Current action and preconditions to check: trajectory_clear

Your task: For each precondition in the list above, predict whether it will hold at this action.

Consider the current scene as observed from the mobile robot's camera, and analyze the predicted future states of all dynamic agents (e.g., people, animals, vehicles, or any moving entities) within the NEXT SECOND.

IMPORTANT: Only answer "very likely" if you are absolutely certain—based on strong, clear evidence—that a dynamic agent will violate the precondition in the predicted future state. Do NOT answer "very likely" for unlikely, ambiguous, or low-probability risks.

Ask yourself for each precondition: Is there a high probability, with clear and convincing evidence, that the predicted future states of any dynamic agent will interfere with the predicted future state of the currently executing action within the NEXT SECOND, causing that precondition to fail?

Assess the risk level based on these predictions. Use "likely" or "very likely" if motions create a clear risk of interference.

Use "neutral" or "improbable" if agents are nearby but their predicted paths are clearly diverging or non-conflicting.

Failure Risk Categories: "very improbable", "improbable", "neutral", "likely", "very likely"

Answer Format: Output ONLY the probability_of_failure value from these categories: "very improbable", "improbable", "neutral", "likely", "very likely"

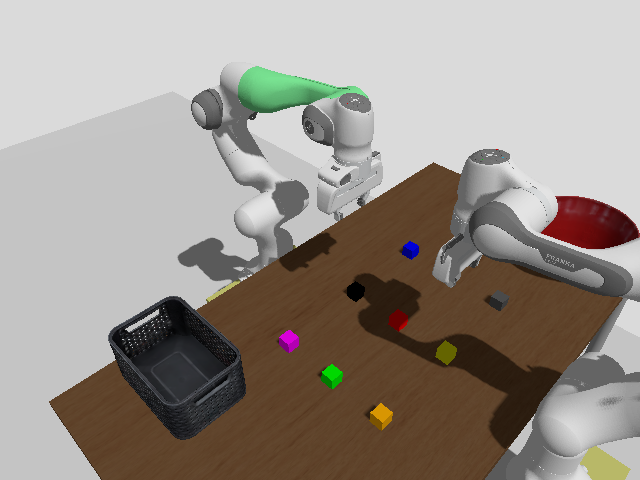

Answer: improbable